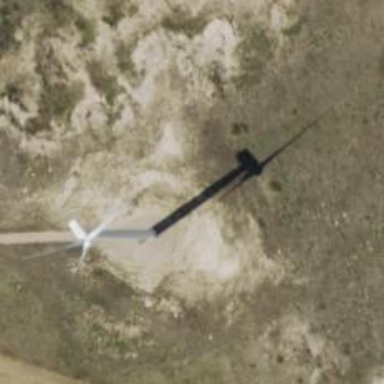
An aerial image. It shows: Wind turbine generating power.